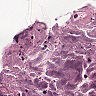
Metastatic tissue present: no